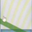
Piece: xx